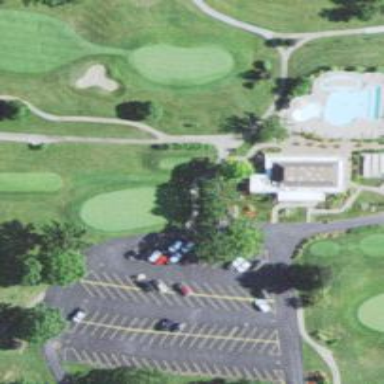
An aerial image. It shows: Service road used as golf cart path.